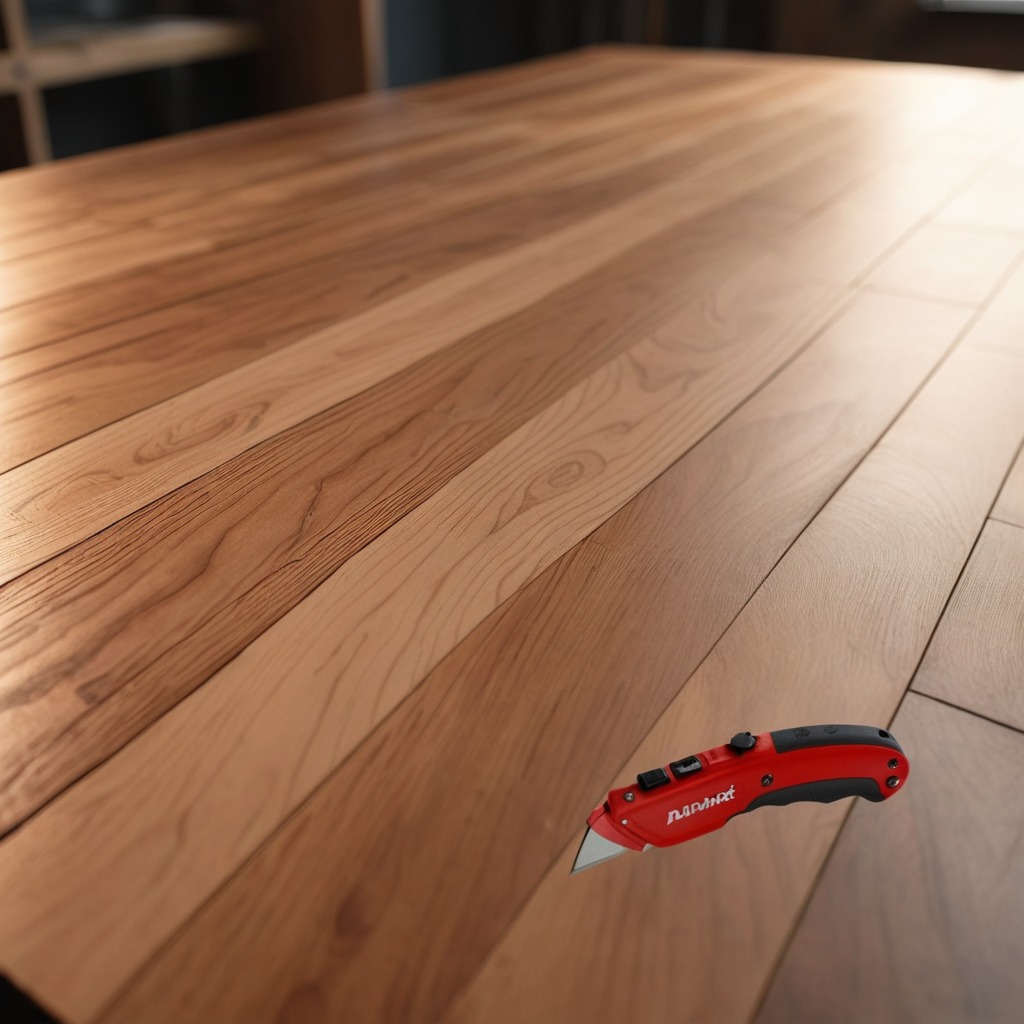
A utility knife is lying on a wooden table in a carpentry studio rich wood textures side lighting.